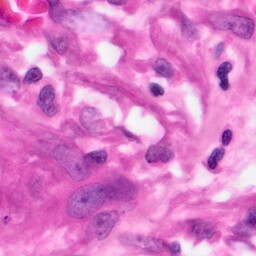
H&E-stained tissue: Pancreatic